Field crop: maize
Growth stage: 1
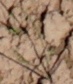
Species: lolium